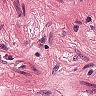
Metastatic tissue present: no